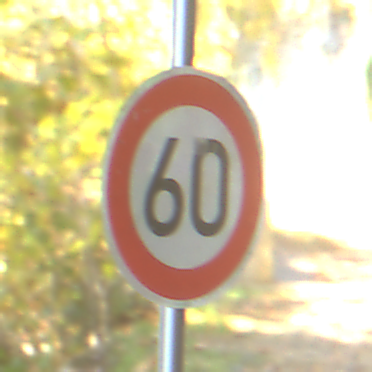
Verkehrszeichen: Geschwindigkeit60
Umgebung: Outdoor, Urban
Tageszeit: Midday
Wetter: Clear
Licht: Natural
Jahreszeit: NotSpecified
Kontrast: LowContrast